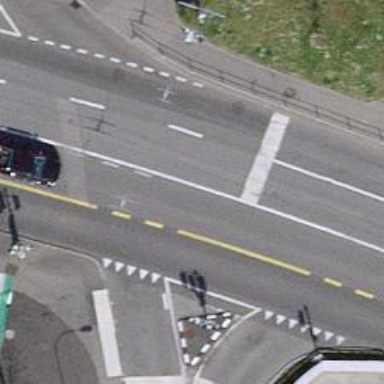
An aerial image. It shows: Primary highway with trolley wires overhead. The surface of the road is asphalt.